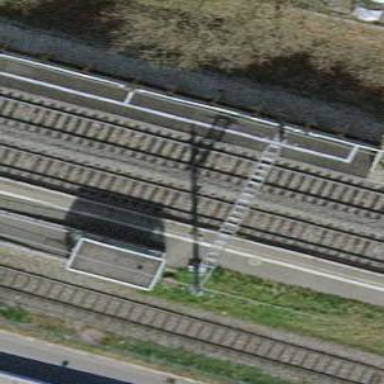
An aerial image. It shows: Railway stop with public transport stop position.